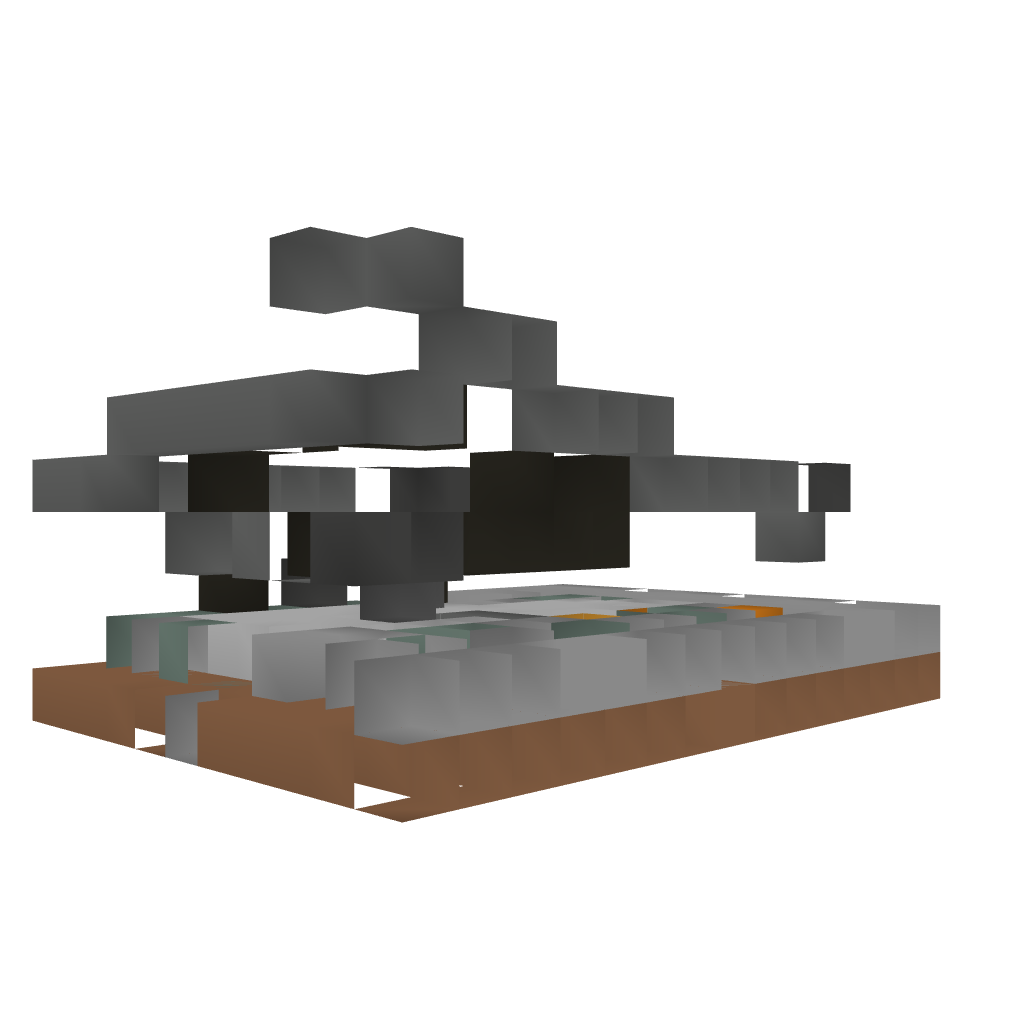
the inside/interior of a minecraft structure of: Lost Yard